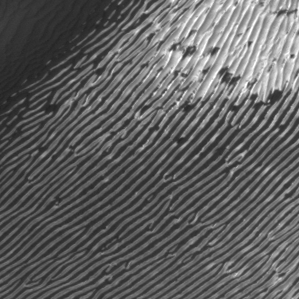
Label: frost